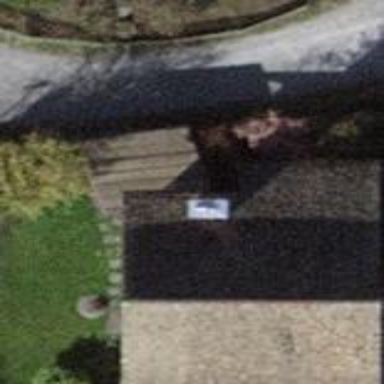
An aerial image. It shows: Building with pitched roof.